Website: walmart
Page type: gifting
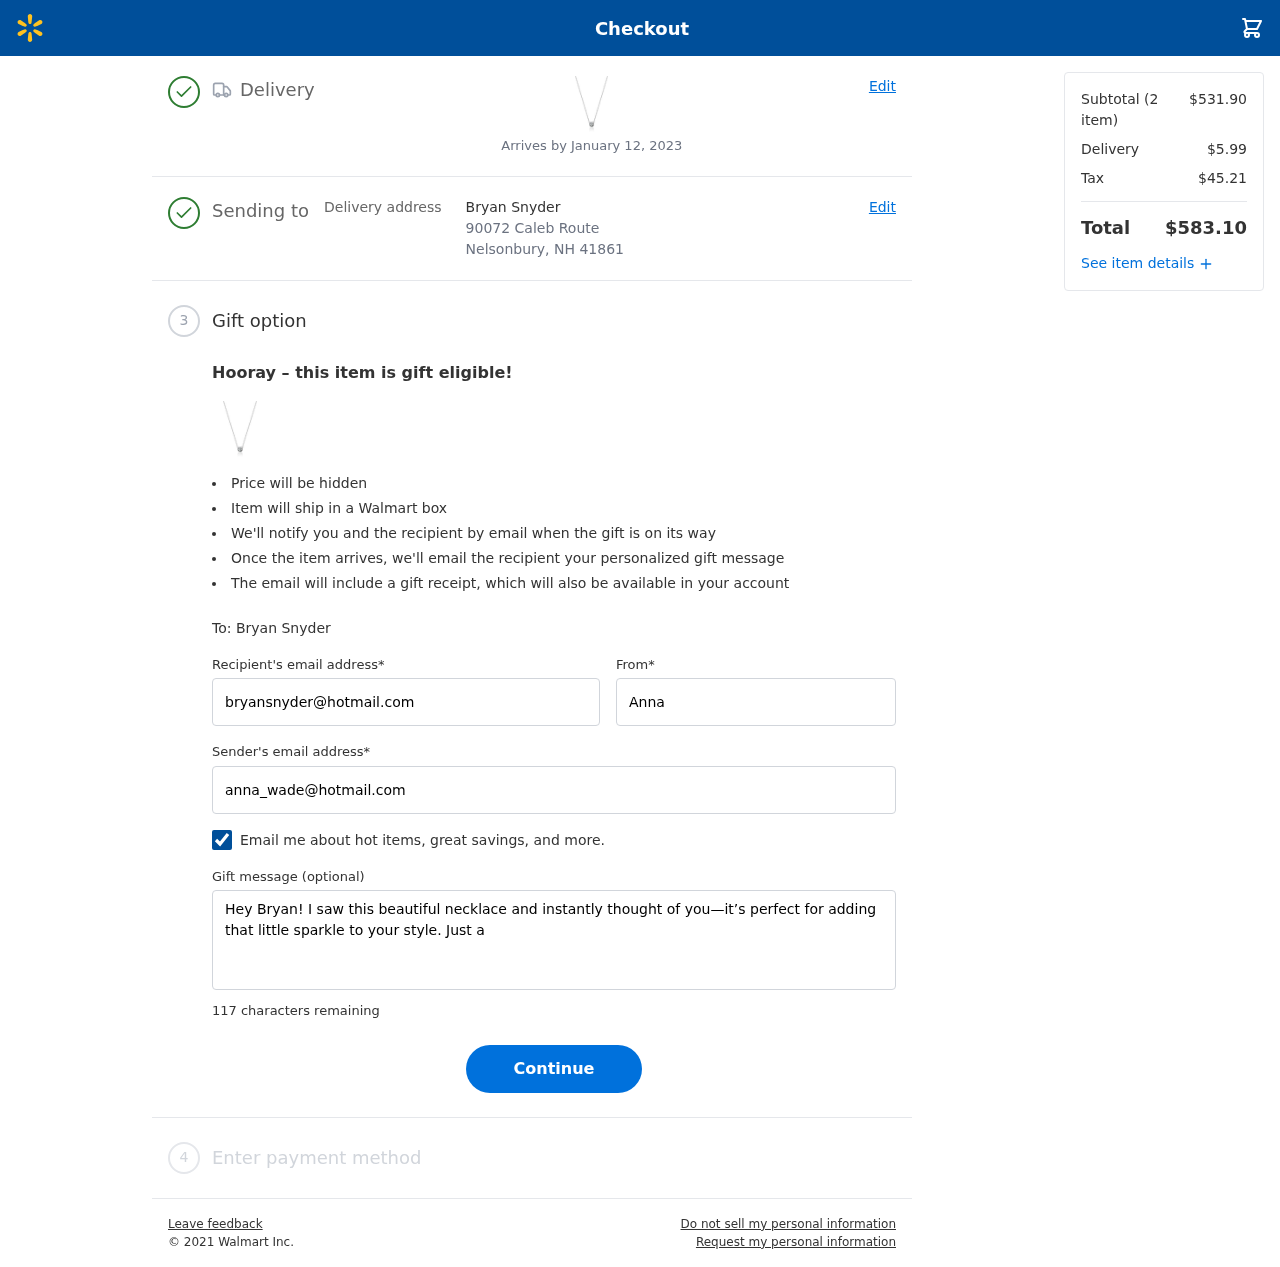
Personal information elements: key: PII_CITY_STATE_ZIP
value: Nelsonbury, NH 41861
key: PII_EMAIL
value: anna_wade@hotmail.com
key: PII_FIRSTNAME
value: Anna
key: PII_GIFT_EMAIL
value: bryansnyder@hotmail.com
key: PII_GIFT_FULLNAME
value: Bryan Snyder
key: PII_GIFT_MESSAGE
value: Hey Bryan! I saw this beautiful necklace and instantly thought of you—it’s perfect for adding that little sparkle to your style. Just a little something to brighten your day!
- Anna
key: PII_STREET
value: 90072 Caleb Route
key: PII_GIFT_FIRSTNAME
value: Bryan
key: PII_GIFT_LASTNAME
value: Snyder
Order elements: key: ORDER_DELIVERY_DATE
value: Arrives by January 12, 2023
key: ORDER_NUM_ITEMS
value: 2
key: ORDER_SUBTOTAL
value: $531.90
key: ORDER_SHIPPING_COST
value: $5.99
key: ORDER_TAX
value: $45.21
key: ORDER_TOTAL
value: $583.10